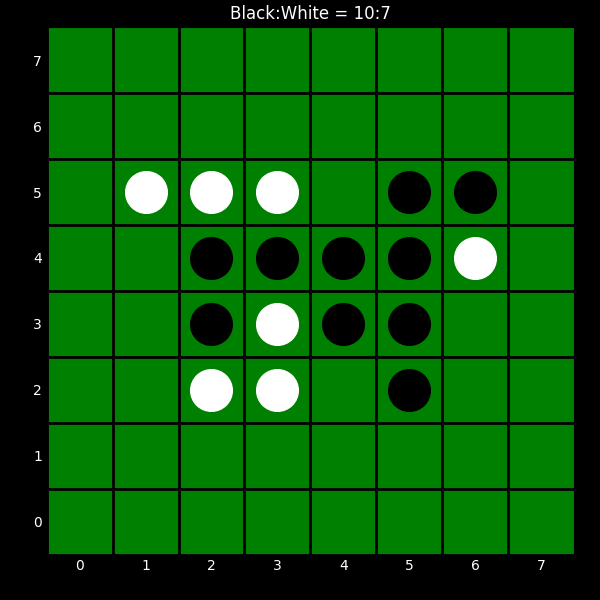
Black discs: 10
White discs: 7